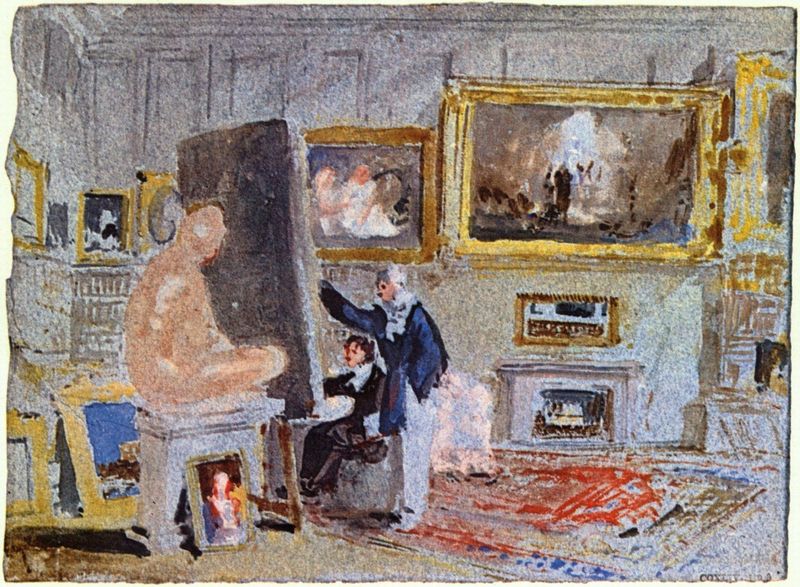
Titel: Maler an der Staffelei
Künstler: William Turner
Standort: London
Institution: British Museum
Schlagwörter: akt, blau, feuer, gemälde, mann, nackt, schatten, weiß, aquarell, gelb, impressionismus, menschen, ocker, sitzen, braun, bunt, frankreich, frau, grau, holz, licht, männer, paris, raum, schwarz, skizze, stuhl, zimmer, rot, schloss, tuch, beige, expressionismus, malerei, teppich, hose, wand, arm, barock, gesicht, rahmen, sockel, stehen, bild, portrait, porträt, öl, gold, interieur, mantel, reich, sitzend, tücher, innen, rosa, kamin, ofen, skulptur, statue, fell, hellblau, farbig, bilder, modell, lehrer, studie, hosen, moderne, arbeiten, abstrakt, farben, hocker, dunkelblau, monet, halstuch, atelier, maler, manet, staffelei, plastik, podest, model, unscharf, punkte, wände, corinth, künstler, kittel, leinwand, entwurf, kunst, malen, palette, verwischt, hosentasche, kassetten, schüler, schief, matisse, mäner, vertäfelung, kachelofen, feuerstelle, herd, nein, pointillismus, schneidersitz, fauvismus, malend, skluptur, täfelung, panelen, rahmne, gehilfe, arbeietn, mattisse, sissley, stehhend, aktmalen